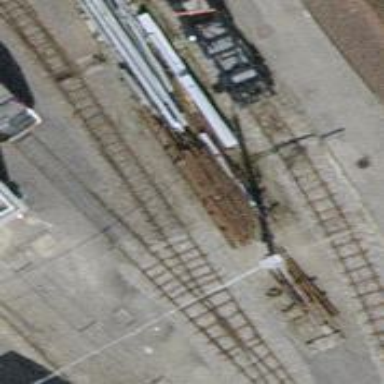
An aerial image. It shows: Narrow-gauge railway with electrified tracks using contact line. Located in service yard with one track.